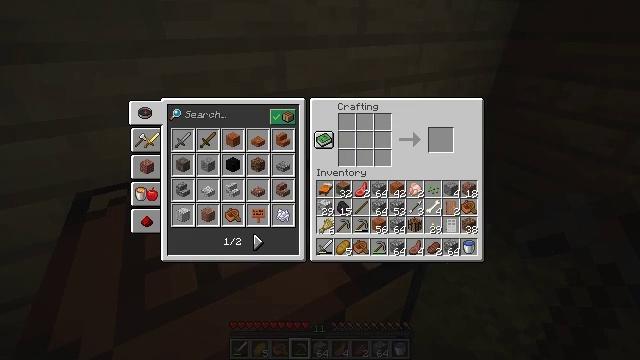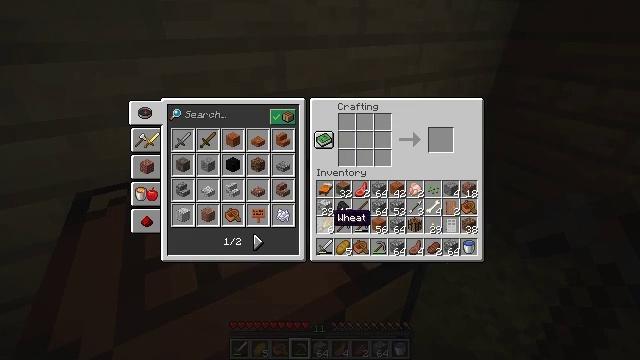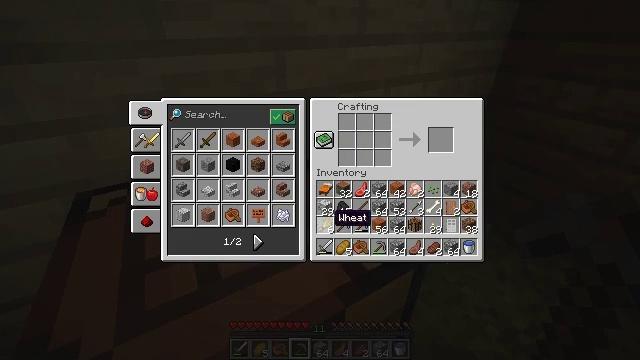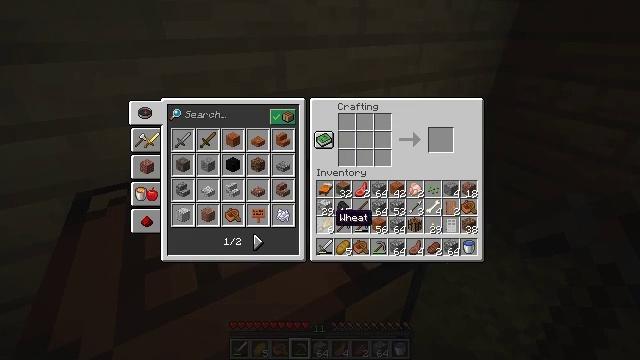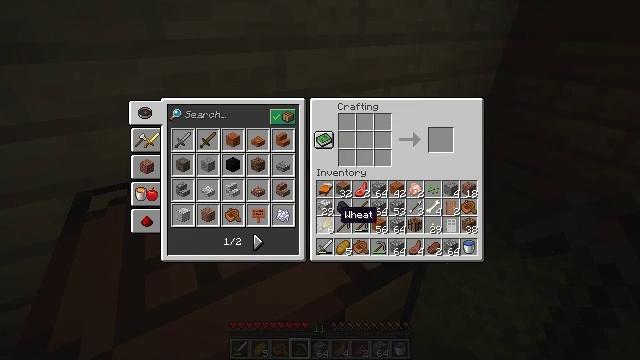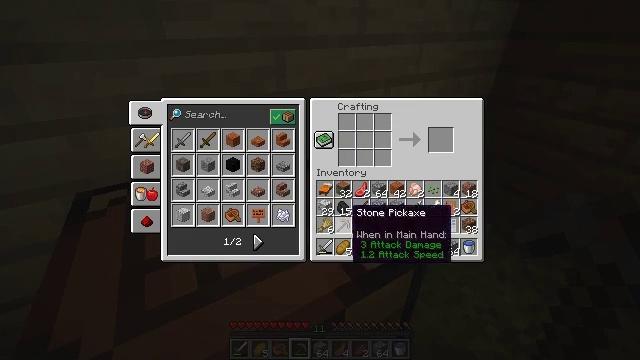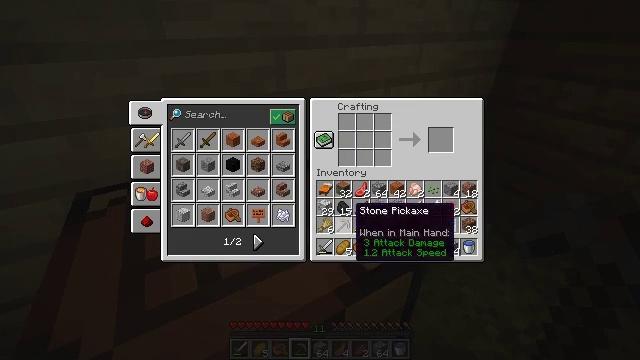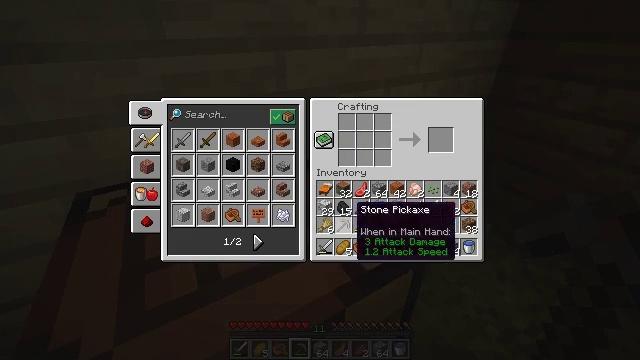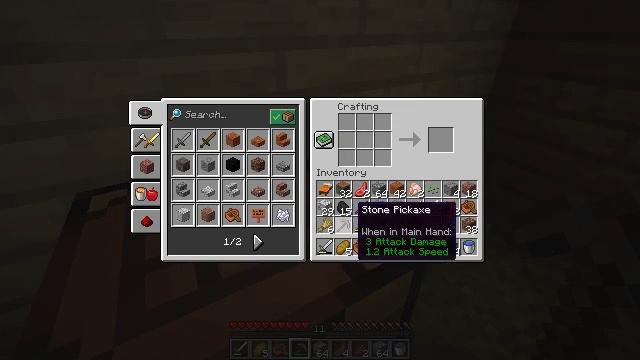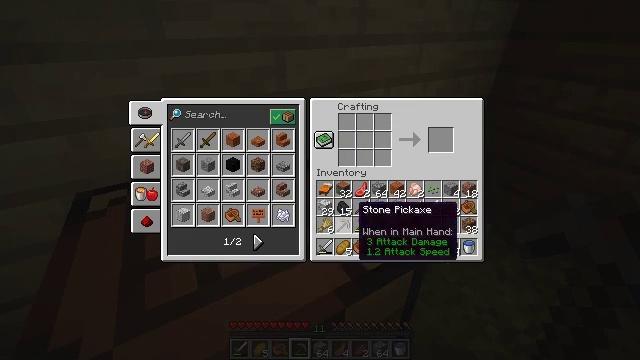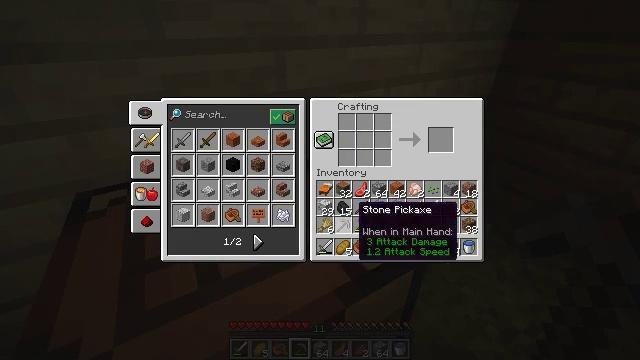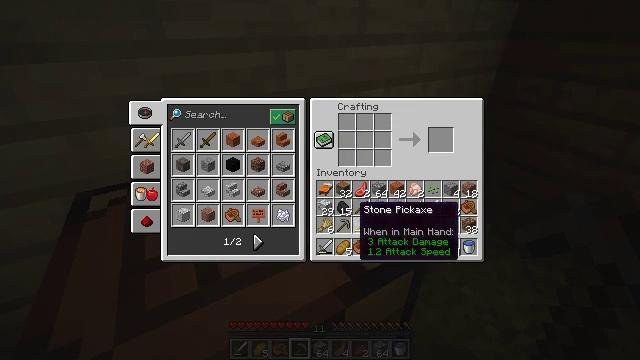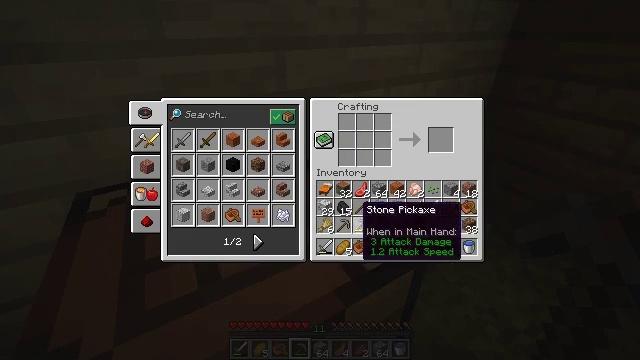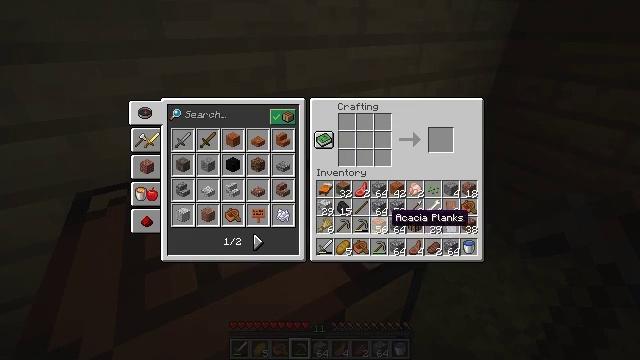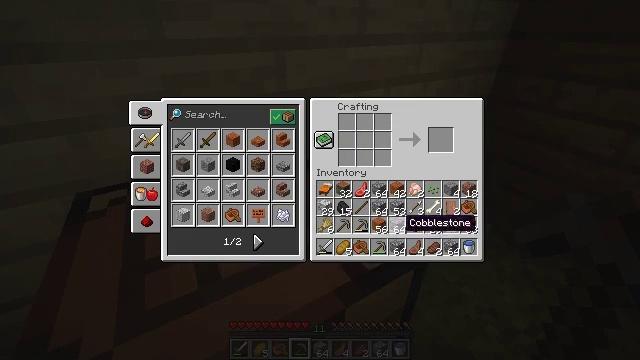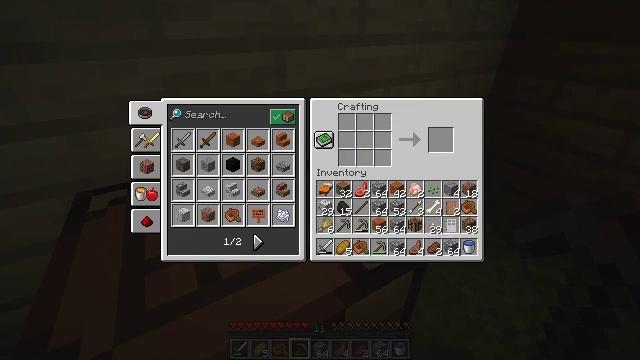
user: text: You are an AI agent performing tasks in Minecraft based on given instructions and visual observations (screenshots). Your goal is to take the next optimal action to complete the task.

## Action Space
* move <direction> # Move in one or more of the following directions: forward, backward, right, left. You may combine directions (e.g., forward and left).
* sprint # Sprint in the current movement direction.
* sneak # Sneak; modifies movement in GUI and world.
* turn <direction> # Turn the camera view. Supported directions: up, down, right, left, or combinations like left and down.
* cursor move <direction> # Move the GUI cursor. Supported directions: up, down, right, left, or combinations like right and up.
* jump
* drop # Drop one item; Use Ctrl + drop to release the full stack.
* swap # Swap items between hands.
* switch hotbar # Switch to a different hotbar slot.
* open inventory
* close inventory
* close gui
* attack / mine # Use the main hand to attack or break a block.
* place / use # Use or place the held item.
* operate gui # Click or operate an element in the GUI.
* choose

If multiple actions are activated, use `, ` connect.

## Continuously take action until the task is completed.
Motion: motion action
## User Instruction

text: Remove a bread from the inventory.
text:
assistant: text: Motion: no_op
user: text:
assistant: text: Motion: no_op
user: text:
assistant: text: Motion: no_op
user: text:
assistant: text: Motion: no_op
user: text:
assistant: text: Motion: cursor move right
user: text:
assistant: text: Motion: no_op
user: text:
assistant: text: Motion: no_op
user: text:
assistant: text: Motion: no_op
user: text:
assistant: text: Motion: no_op
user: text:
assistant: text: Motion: no_op
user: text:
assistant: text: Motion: no_op
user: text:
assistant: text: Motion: no_op
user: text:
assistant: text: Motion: cursor move right and down
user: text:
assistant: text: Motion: cursor move right
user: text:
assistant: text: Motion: cursor move right
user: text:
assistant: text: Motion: no_op
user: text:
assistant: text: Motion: no_op
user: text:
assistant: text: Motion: no_op
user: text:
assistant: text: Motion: no_op
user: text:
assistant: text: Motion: no_op
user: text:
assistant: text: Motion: no_op
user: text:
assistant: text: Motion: no_op
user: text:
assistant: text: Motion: no_op
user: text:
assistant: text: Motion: no_op
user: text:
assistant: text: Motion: no_op
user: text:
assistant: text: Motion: no_op
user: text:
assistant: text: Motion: no_op
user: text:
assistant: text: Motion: no_op
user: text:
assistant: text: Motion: no_op
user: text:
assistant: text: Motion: cursor move right